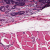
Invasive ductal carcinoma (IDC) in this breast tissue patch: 0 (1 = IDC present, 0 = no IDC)